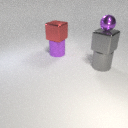
small purple metal sphere above large gray metal cylinder